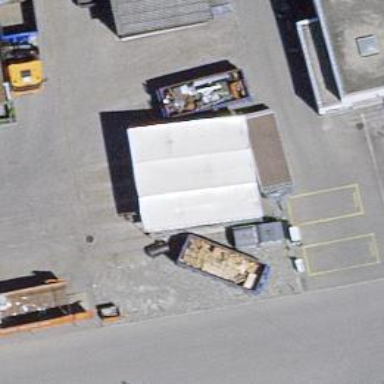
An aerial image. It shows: View of roof of building.